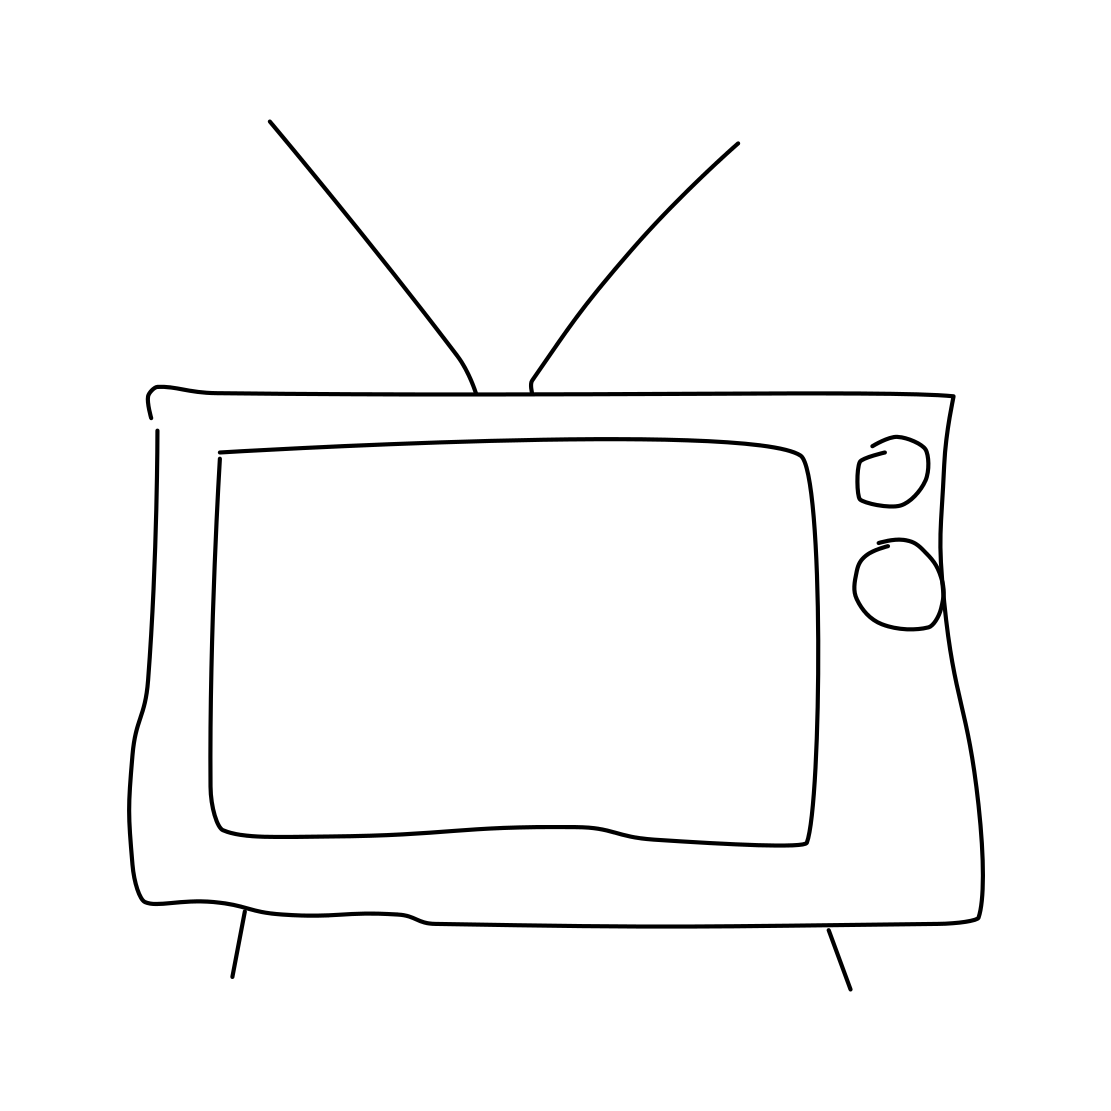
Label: tv